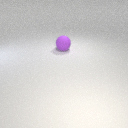
large purple rubber sphere